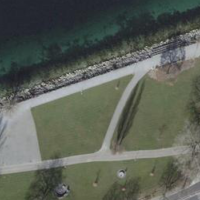
EUNIS habitat code: 53
Species observed at this site:
Salix alba
Anas platyrhynchos
Alnus glutinosa